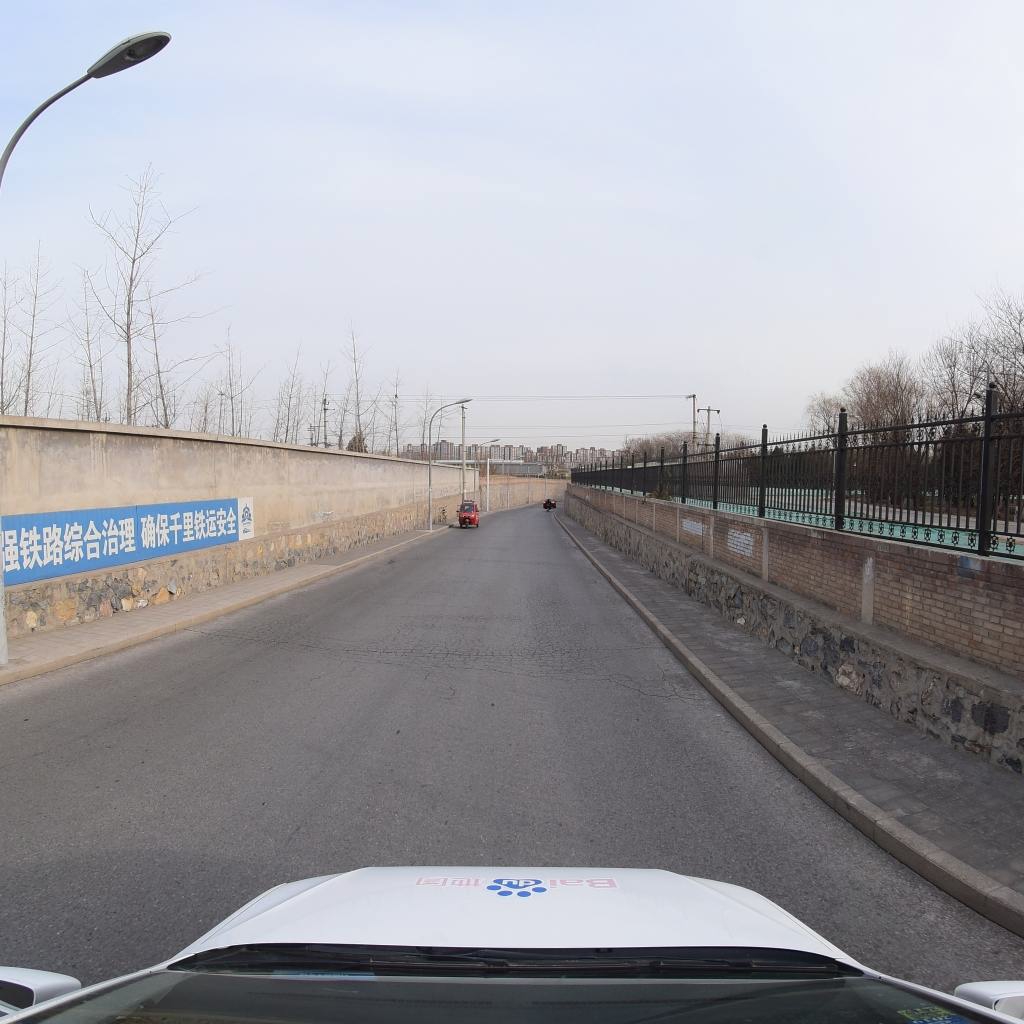
Region: Fengtai
Road damage annotations: alligator crack